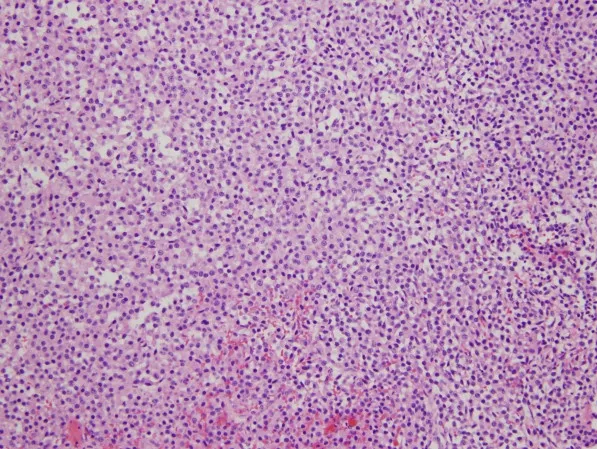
Histopathology revealed pituitary adenoma composed of monomorphous cells with amphophilic cytoplasm (hematoxylin and eosin, X20).
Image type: pathology (h&e)